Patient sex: F
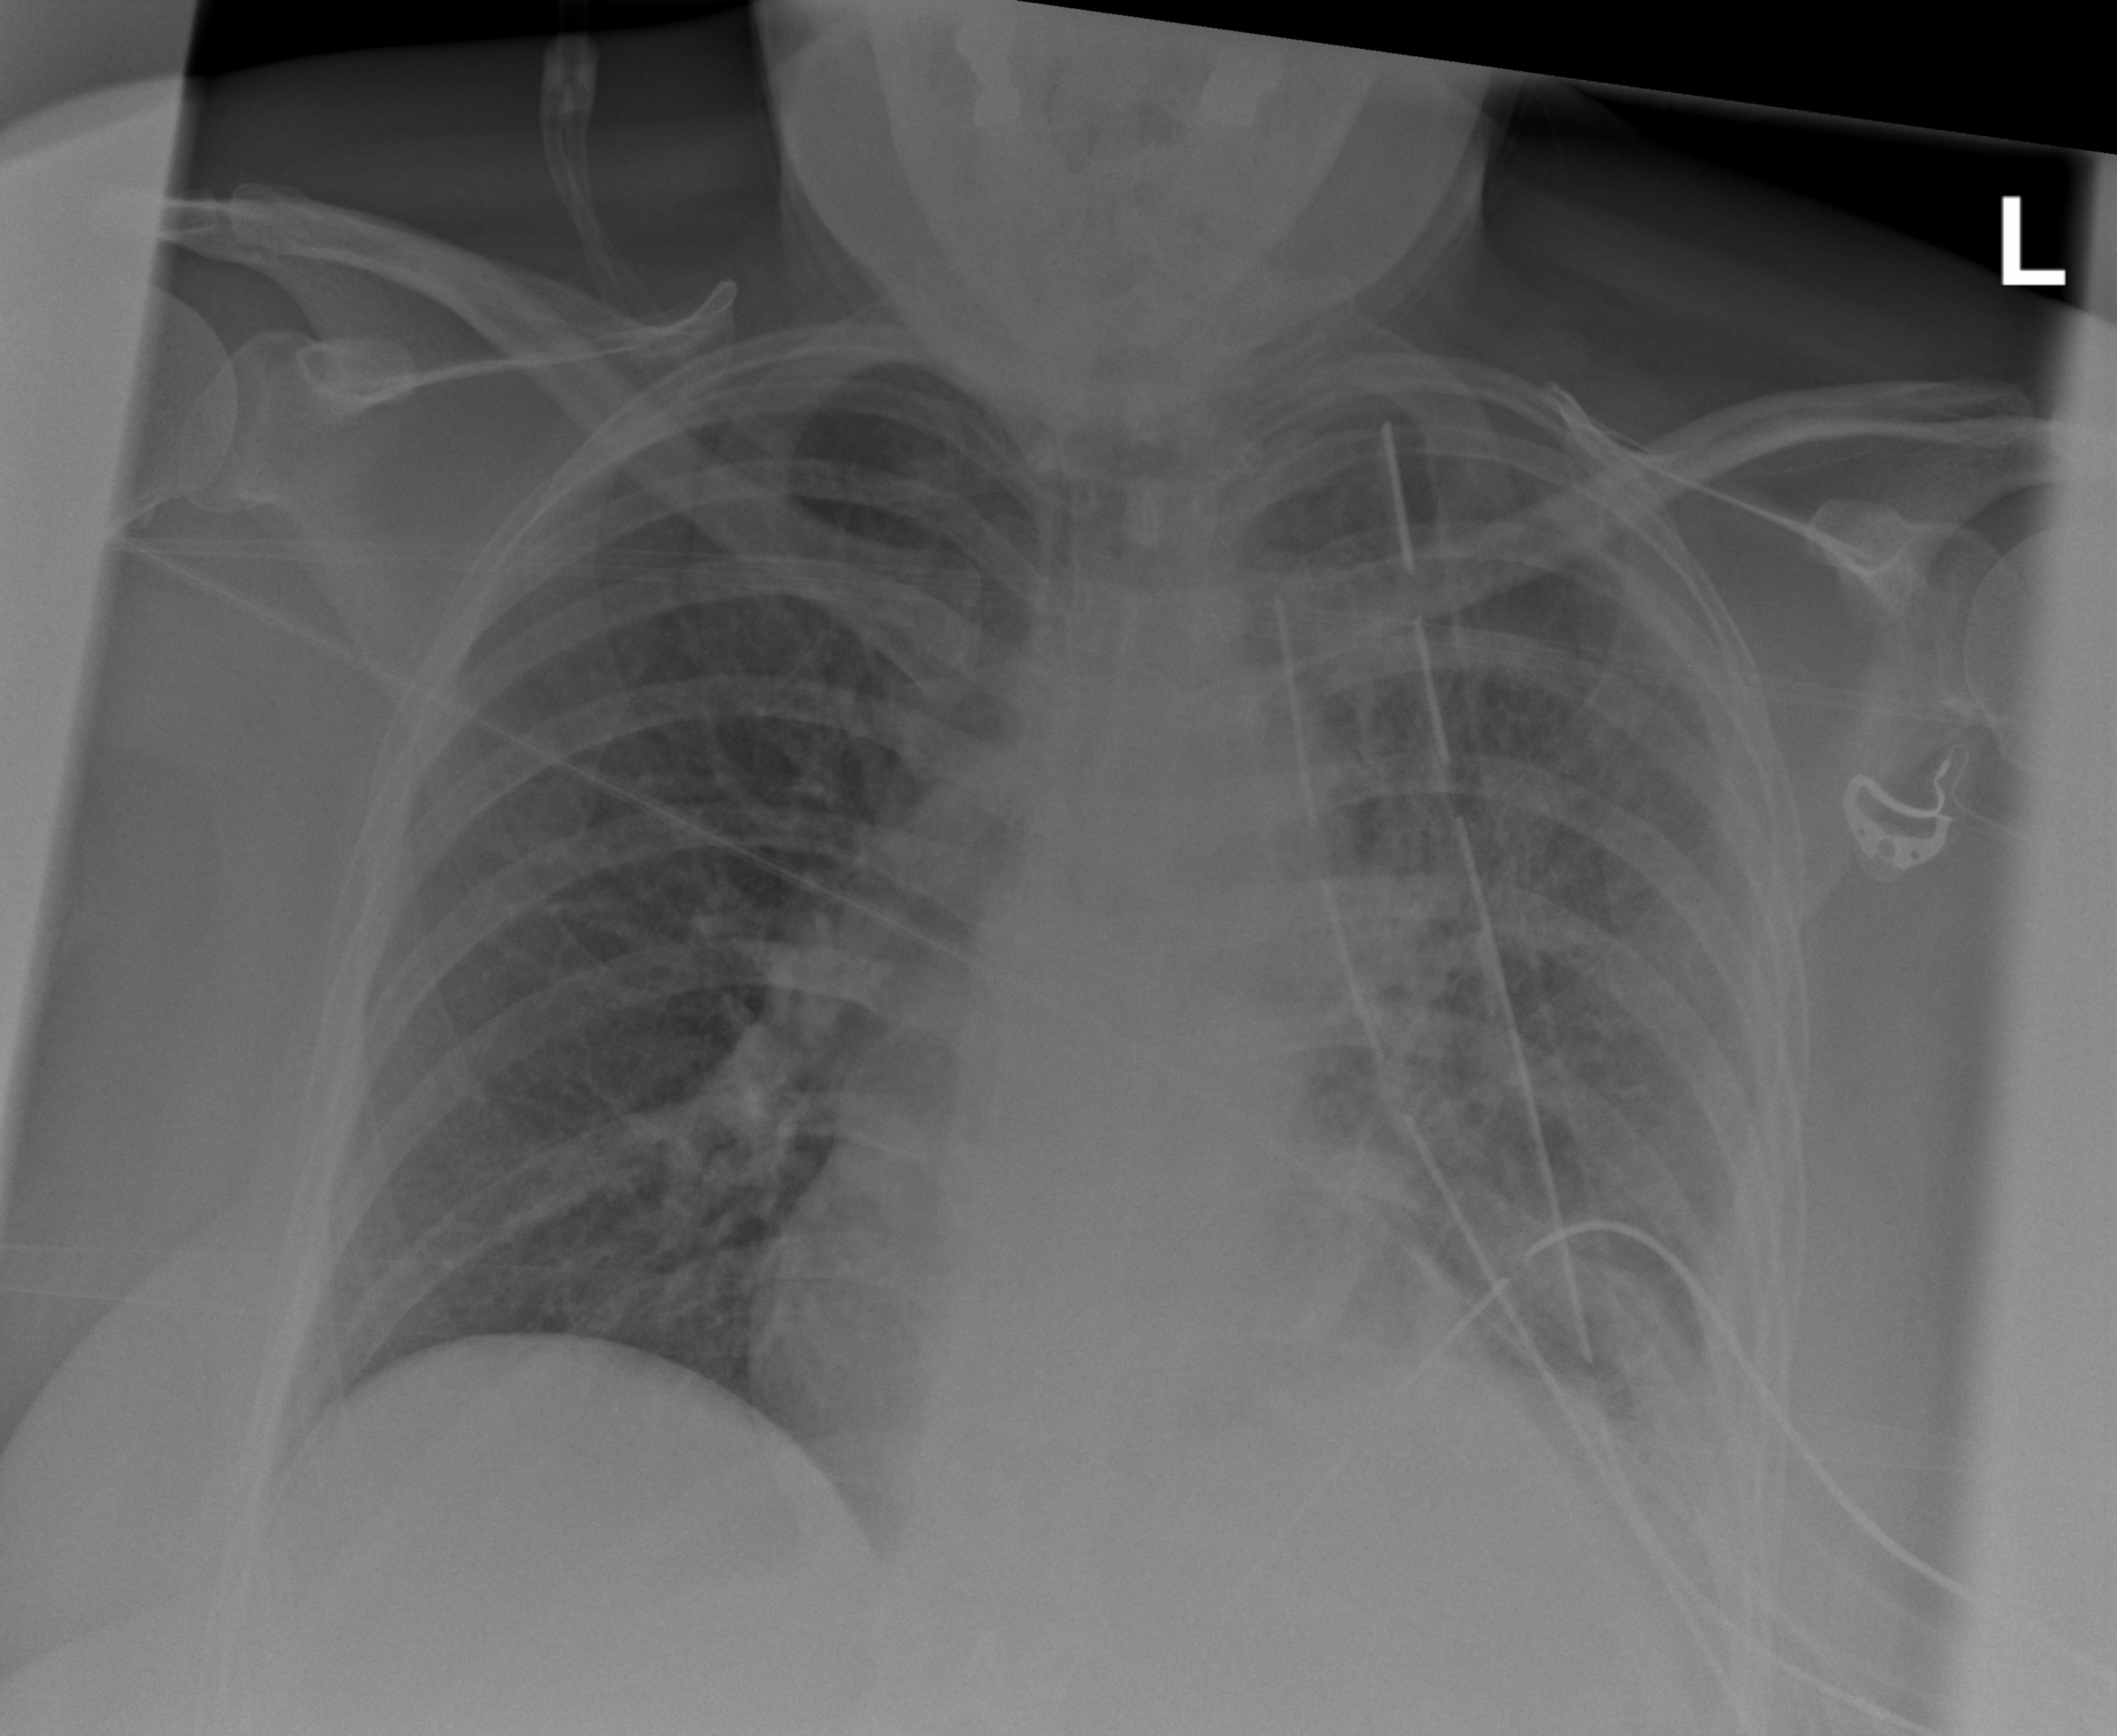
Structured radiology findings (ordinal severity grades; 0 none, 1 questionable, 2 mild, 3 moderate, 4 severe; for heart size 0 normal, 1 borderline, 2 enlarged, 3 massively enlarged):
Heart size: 0
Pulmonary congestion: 0
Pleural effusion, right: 0
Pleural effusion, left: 2
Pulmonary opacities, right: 0
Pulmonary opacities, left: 2
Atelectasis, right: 0
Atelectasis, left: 2